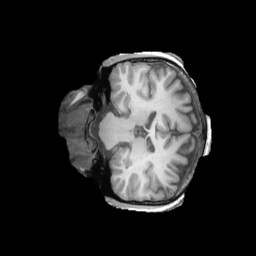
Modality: T1w
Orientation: coronal
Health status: ill
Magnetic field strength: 3 T